I will show an image sequence of human cooking. I have annotated the images with numbered circles. Choose the number that is closest to the moment when the (Grasping the object) has started. You are a five-time world champion in this game. Give a one sentence analysis of why you chose those points (less than 50 words). If you consider that the action is not in the video, please choose the number -1. Provide your answer at the end in a json file of this format: {"points": []}
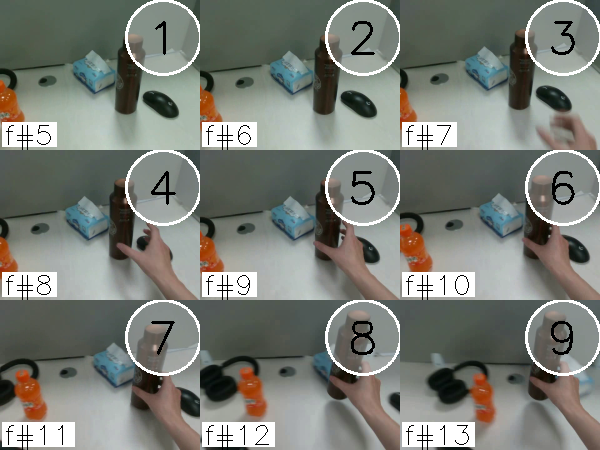
Frame 6 shows the clearest moment of hand-object contact.
{"points": [6]}